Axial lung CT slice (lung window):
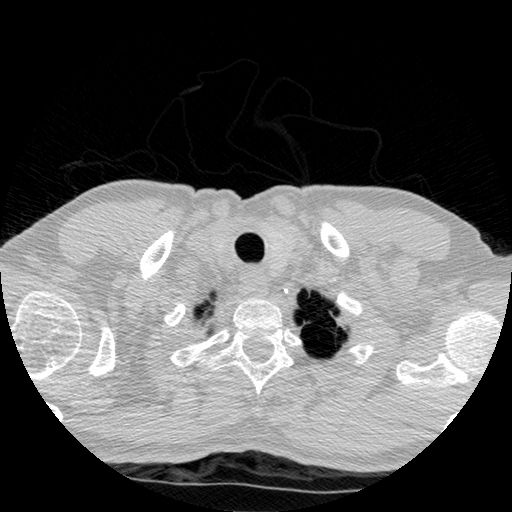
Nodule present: no